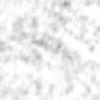
Label: no_change